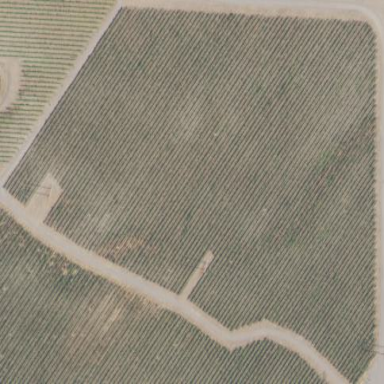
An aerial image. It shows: Vineyard where grapes are grown.